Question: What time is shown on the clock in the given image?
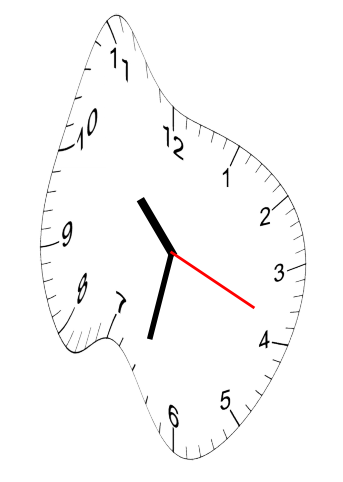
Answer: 10:32:19